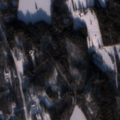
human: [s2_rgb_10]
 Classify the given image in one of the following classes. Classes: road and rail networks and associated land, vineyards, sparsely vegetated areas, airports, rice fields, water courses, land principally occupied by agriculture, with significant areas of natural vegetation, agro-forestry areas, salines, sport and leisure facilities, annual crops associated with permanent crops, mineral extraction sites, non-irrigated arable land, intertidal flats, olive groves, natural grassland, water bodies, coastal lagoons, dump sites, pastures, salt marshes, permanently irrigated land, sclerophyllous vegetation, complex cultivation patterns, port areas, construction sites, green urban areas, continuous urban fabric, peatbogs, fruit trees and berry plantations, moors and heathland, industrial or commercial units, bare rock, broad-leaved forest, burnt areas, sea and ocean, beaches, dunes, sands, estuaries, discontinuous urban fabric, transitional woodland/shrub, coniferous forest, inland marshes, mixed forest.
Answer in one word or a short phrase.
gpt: broad-leaved forest, coniferous forest, mixed forest, water bodies